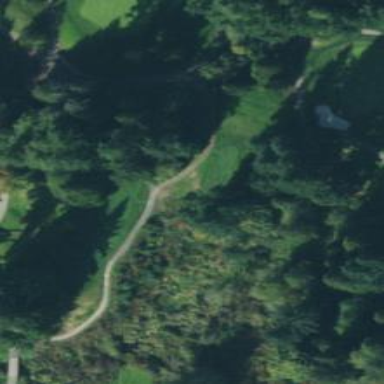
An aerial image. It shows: Service road designated as golf cart path.